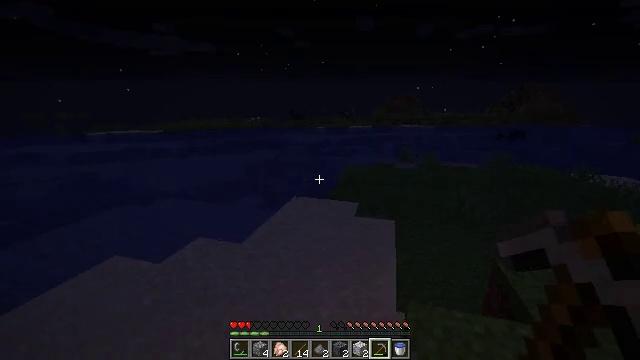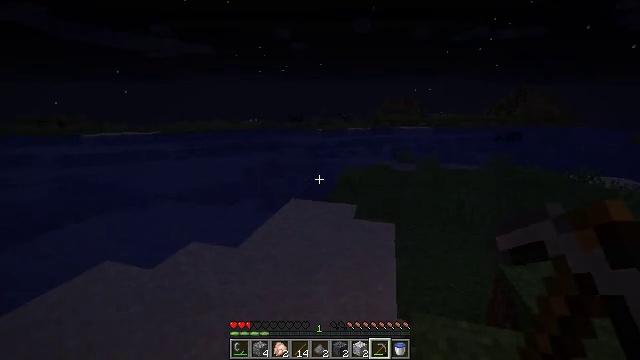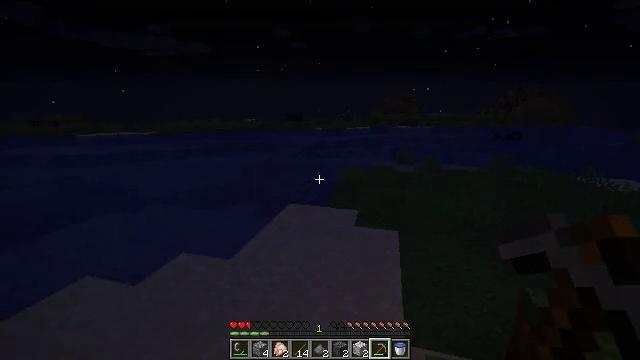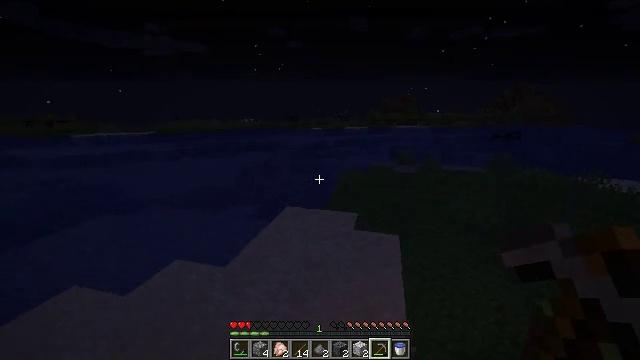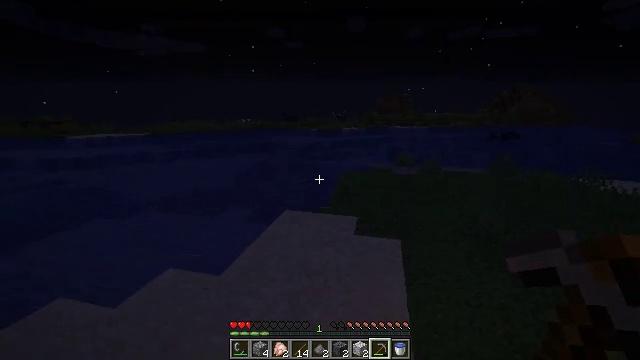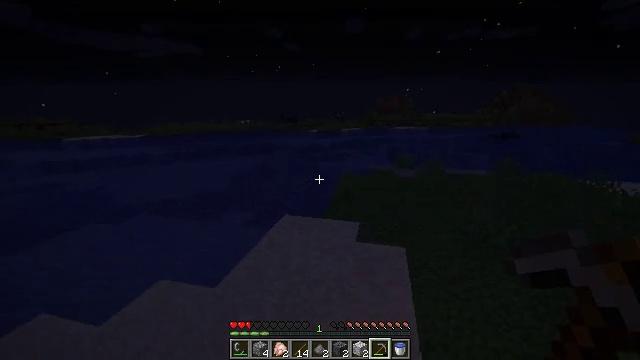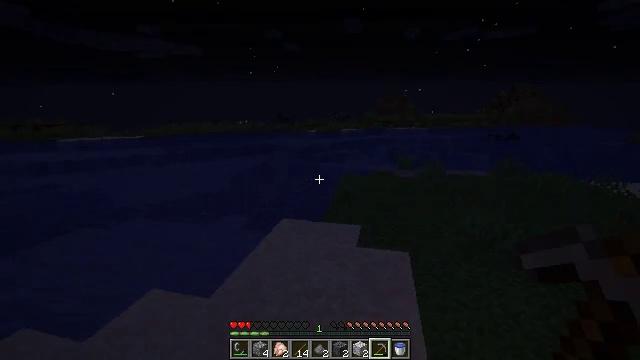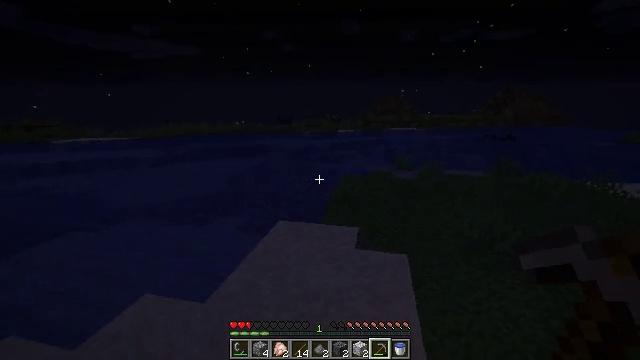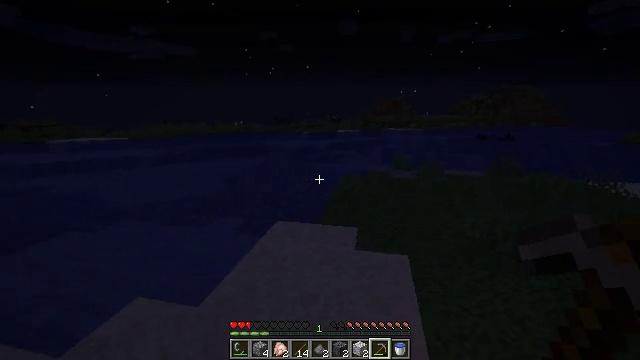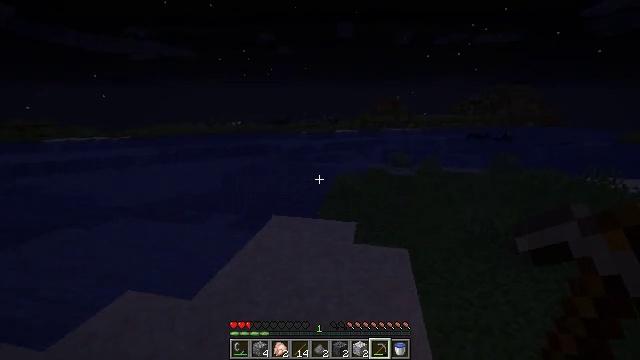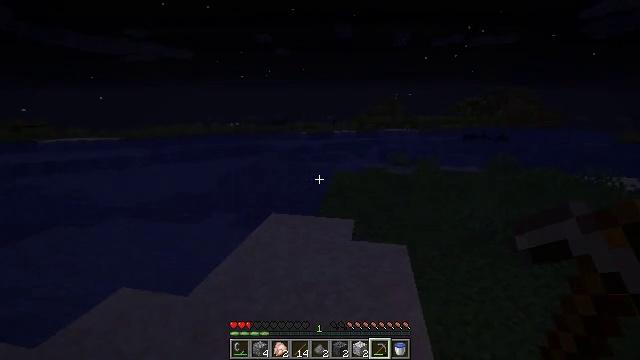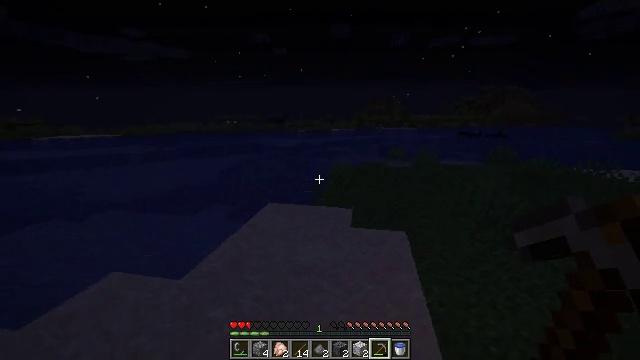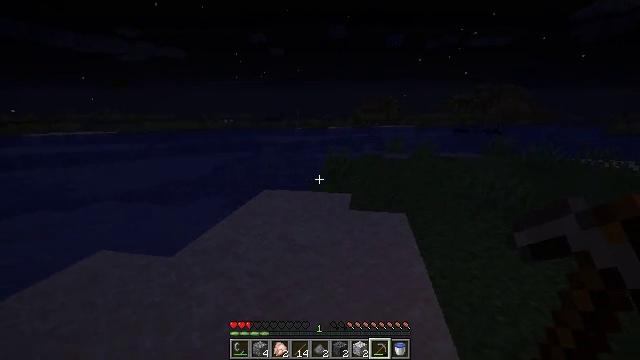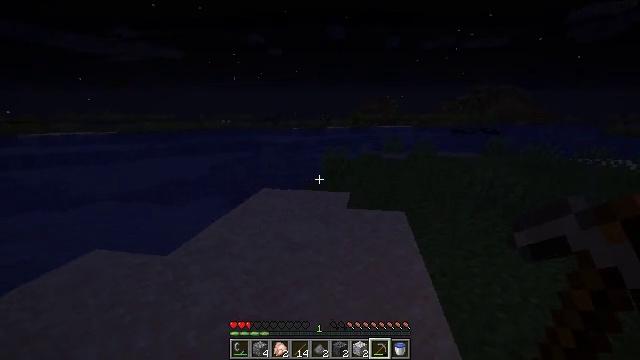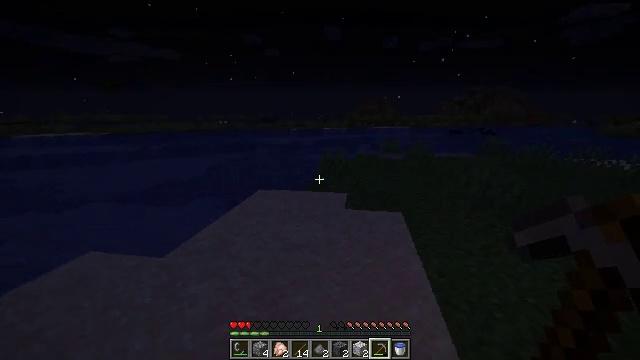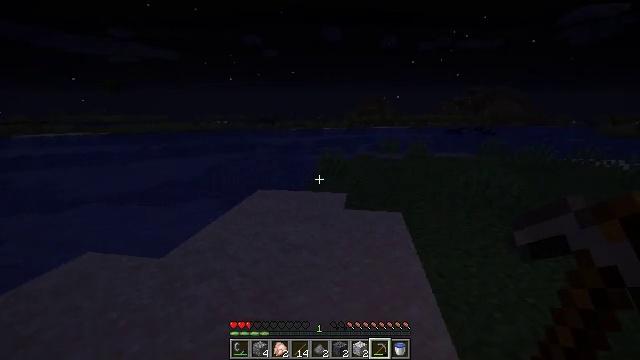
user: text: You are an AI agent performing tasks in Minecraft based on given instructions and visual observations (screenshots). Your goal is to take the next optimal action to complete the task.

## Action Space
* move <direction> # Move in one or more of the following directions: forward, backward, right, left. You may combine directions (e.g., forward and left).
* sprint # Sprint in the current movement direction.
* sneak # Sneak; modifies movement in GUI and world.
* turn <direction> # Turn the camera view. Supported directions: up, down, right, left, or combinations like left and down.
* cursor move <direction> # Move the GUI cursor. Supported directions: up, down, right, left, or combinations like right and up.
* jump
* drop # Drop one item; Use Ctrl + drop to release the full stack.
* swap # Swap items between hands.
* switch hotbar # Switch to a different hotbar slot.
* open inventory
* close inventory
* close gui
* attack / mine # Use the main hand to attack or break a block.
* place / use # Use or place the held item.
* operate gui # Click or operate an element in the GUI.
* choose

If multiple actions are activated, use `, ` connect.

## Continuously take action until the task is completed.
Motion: motion action
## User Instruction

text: Use a pickaxe to mine basalt.
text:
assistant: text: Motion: move forward
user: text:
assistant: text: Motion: move forward
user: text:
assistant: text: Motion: move forward
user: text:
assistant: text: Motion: move forward
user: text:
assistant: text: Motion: move forward
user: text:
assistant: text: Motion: move forward
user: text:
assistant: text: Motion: no_op
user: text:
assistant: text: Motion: no_op
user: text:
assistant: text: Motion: no_op
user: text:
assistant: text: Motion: no_op
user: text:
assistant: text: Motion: no_op
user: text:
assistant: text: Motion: no_op
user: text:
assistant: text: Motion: no_op
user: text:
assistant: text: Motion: no_op
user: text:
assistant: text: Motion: no_op
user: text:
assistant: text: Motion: no_op
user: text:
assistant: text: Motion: no_op
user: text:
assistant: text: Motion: no_op
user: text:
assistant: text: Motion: no_op
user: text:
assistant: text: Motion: no_op
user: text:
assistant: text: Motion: turn right
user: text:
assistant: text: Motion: turn right
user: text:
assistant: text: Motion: move forward, turn right
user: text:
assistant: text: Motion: move forward, turn right
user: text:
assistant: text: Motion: move forward, turn right
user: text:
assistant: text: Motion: move forward, turn right, jump
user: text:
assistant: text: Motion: move forward, turn right, jump
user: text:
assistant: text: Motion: move forward, turn right, jump
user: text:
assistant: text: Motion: move forward, turn right, jump
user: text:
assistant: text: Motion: move forward, jump